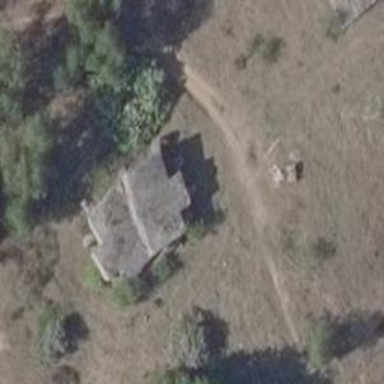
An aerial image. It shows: Historic bunker in ruins.